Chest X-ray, AP view. Patient: 30 years old, sex F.
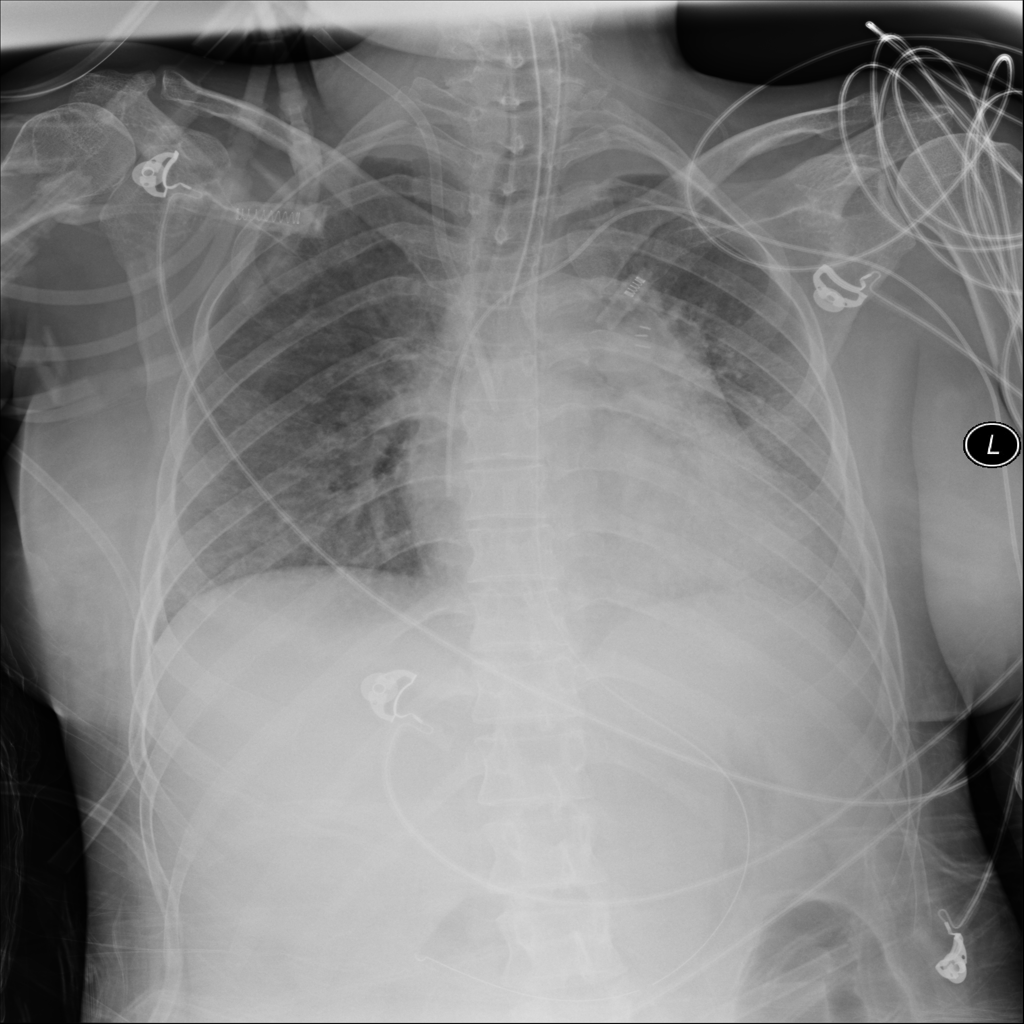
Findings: No Finding